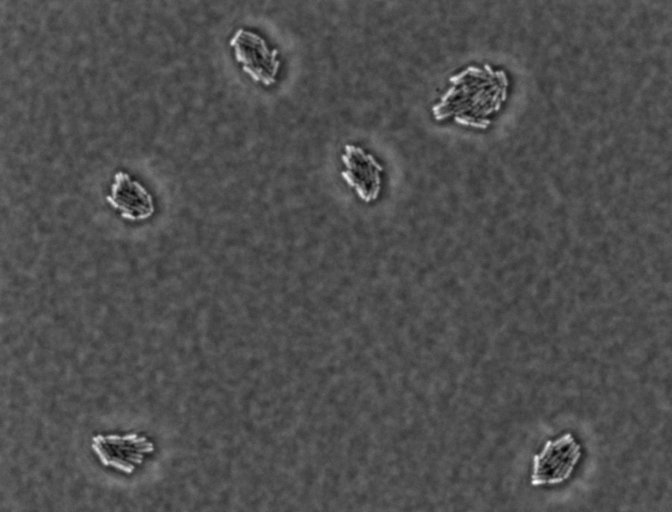
Escherichia coli 1612